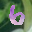
Label: 6